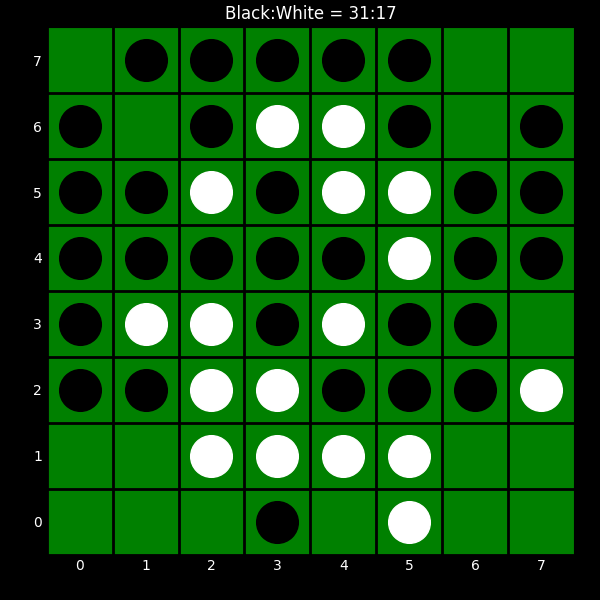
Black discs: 31
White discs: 17